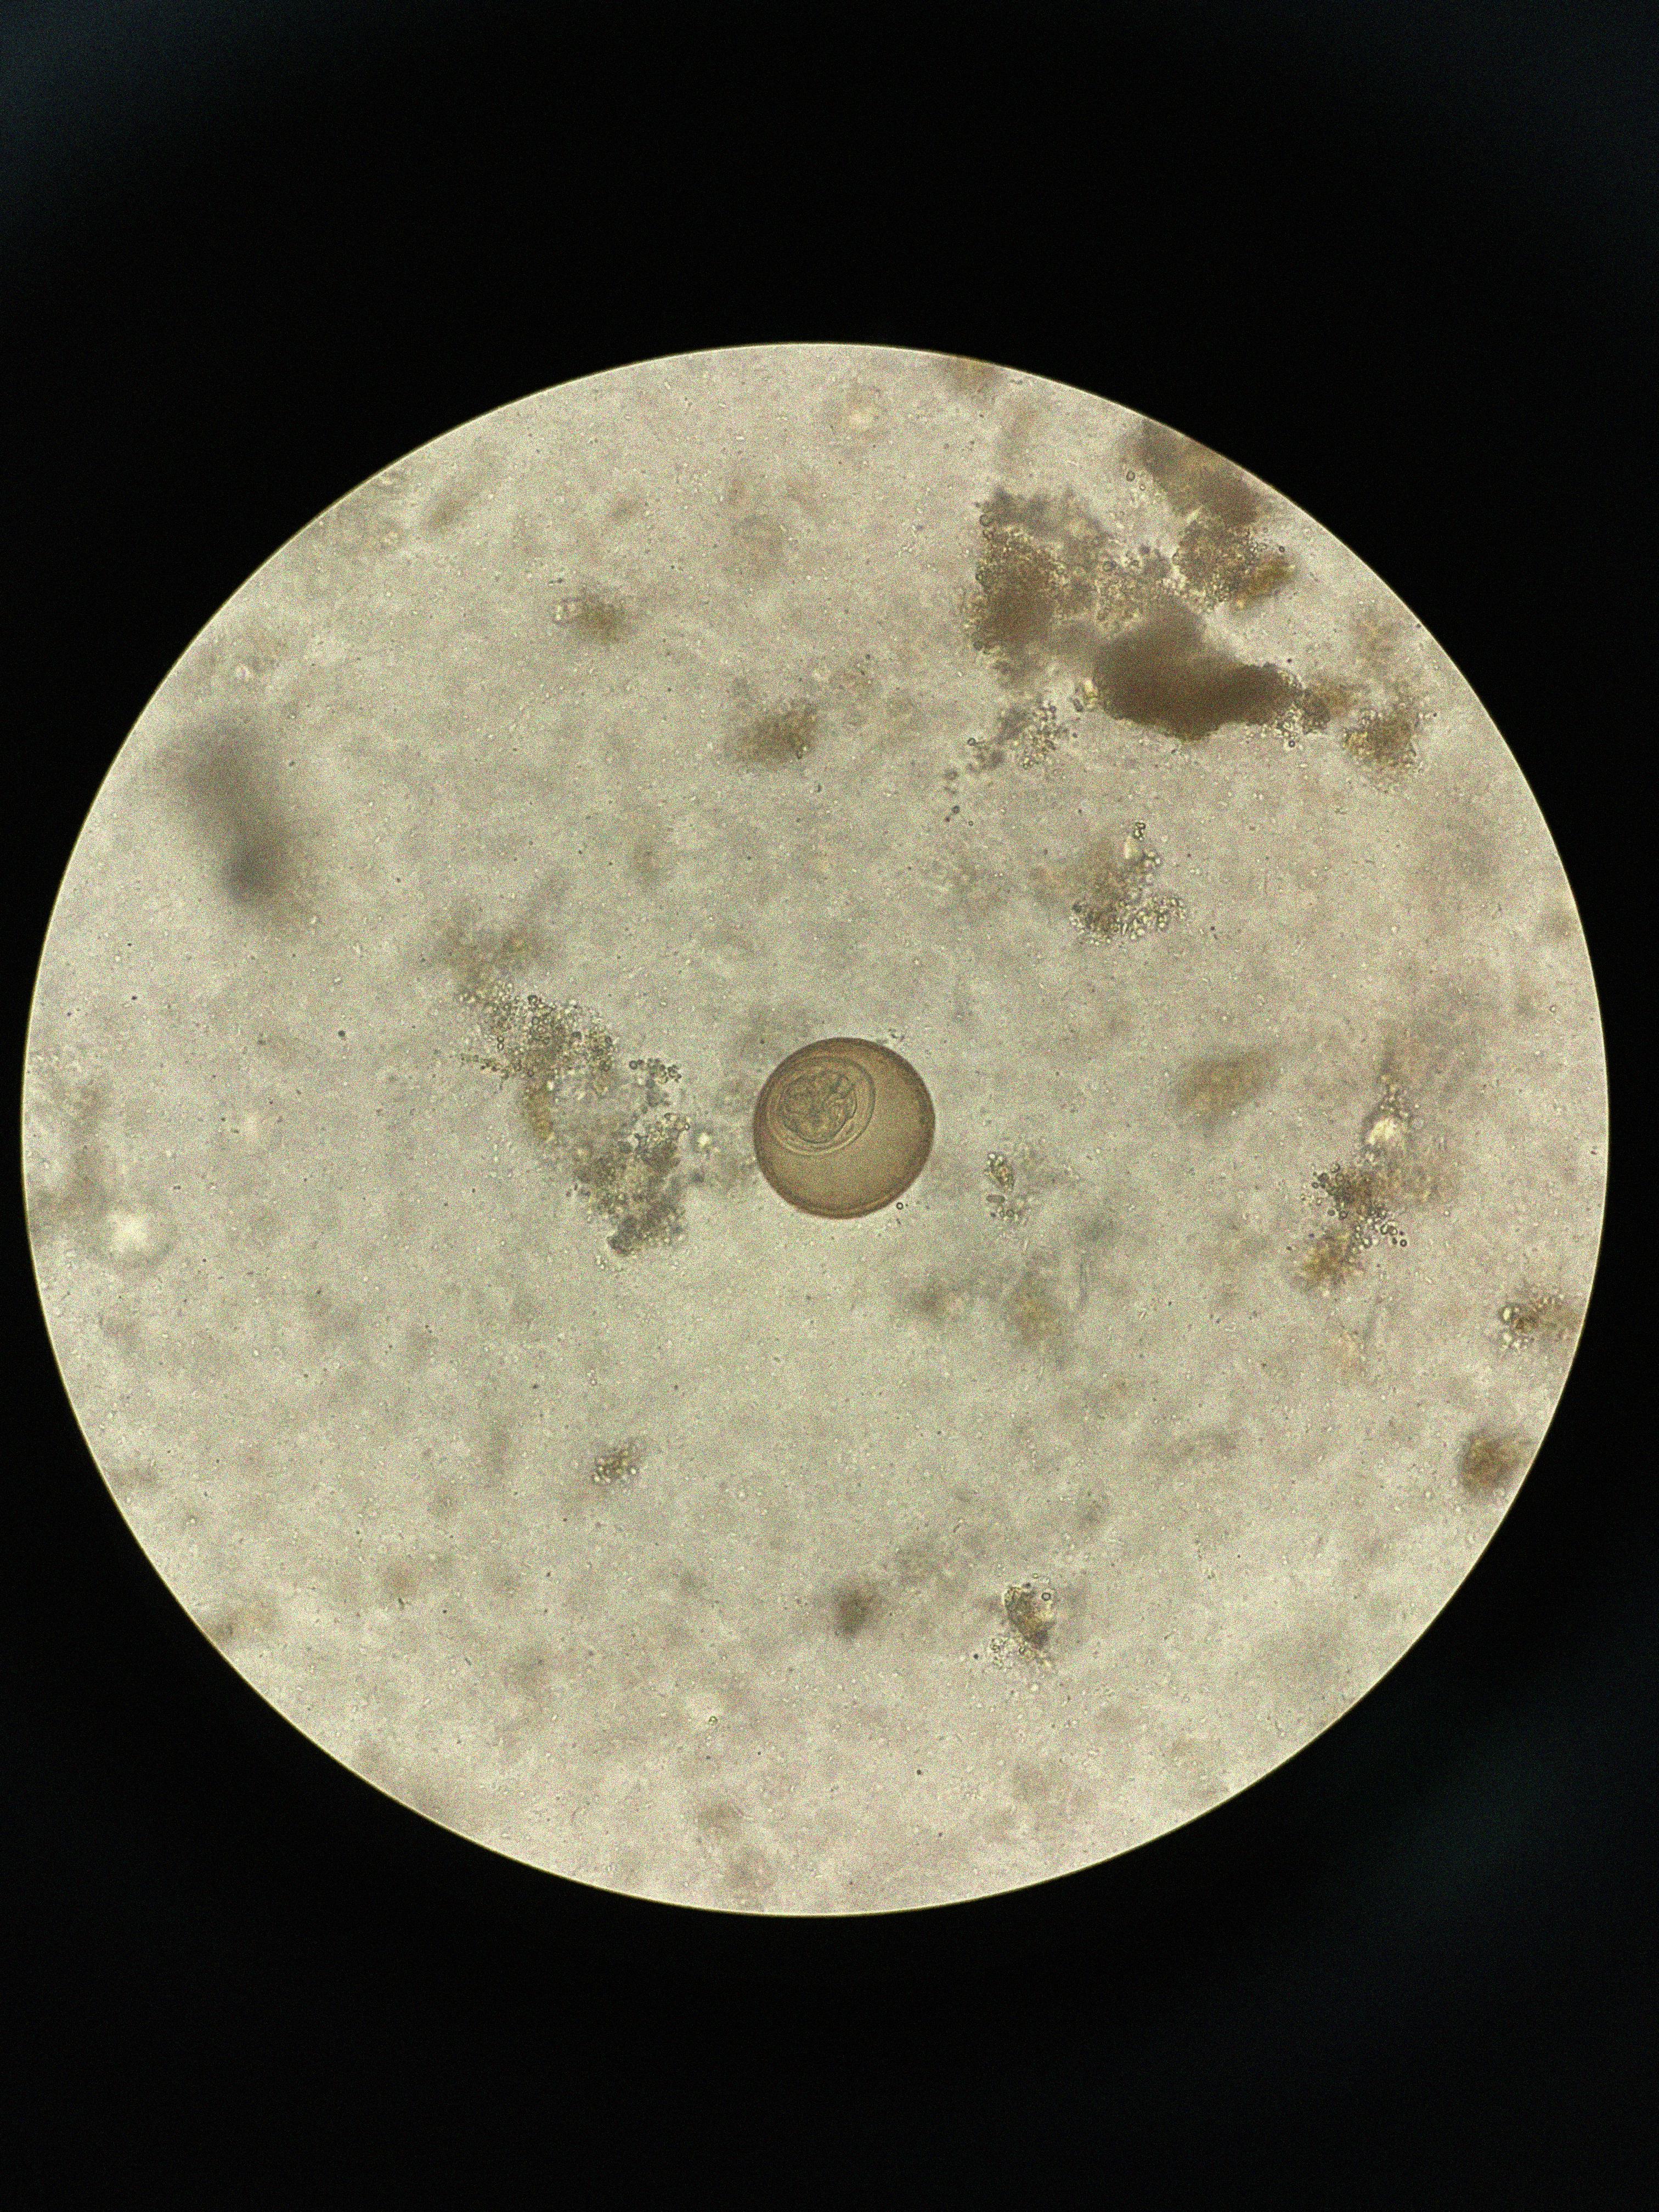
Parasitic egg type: Hymenolepis diminuta